Question: Take the following pagination html and repeater:
'''
<ul id="ProductListPagination" class="pagination">
<li class="disabled"><a href="#"><span aria-hidden="true">&laquo;</span><span class="sr-only">Previous</span></a></li>
<li ng-repeat="n in PageCount" ng-class="{active: n==1}"><a ng-click="Paginate( n )" href="#"><% n %> <span class="sr-only">(current)</span></a></li>
</ul>
'''
How do I go about moving the 'active' class on the repeater when one of the pagination buttons are pressed... Is there a built in angular way?...

---
'Paginate( n )'
I have the receiving function:
'''
$scope.Paginate = function( obj, page ){
// Remove currently active button's active class
$( "#ProductListPagination li.active" ).each( function() {
$( this ).removeClass( "active" );
} );
// Add to element just clicked on
$( obj ).parent().addClass( "active" );
...
}
'''
And the html to go with that, you'll see I tried passing in 'this'.
'''
<li style="cursor:pointer" ng-repeat="n in PageCount" ng-class="{active: n==1}"><a ng-click="Paginate( this, n )" href="#"><% n %> <span class="sr-only">(current)</span></a></li>
'''
But that doesn't work as this, is not a dom element.
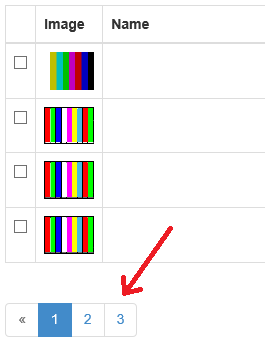
Answer: This could be done with Directives, these allow you to define custom markup ie. an element, an attribute name, it even can hook onto class names. Then from that you can attach all sorts of stuff.
<URL>
So you could make a "Pagination" directive.
and that would then be used something like:
'<my-pagination pages="arrayInScope">'
You can then provide an external template or even a string of markup (eww) for what needs to be either IN this element or to replace this element.
But this is a quick way and I guess it doesn't really need any more over complicating anyway.
<URL>
From the markup I am calling the paginate function parsing ng-repeat's provided '$index'. In the paginate function in the js i then set it.
As angular digests this: 'ng-class="{ active : page == current }"' will then re-evaluate.
But if you need access to the element for some reason then use directives. jQuery is best avoided when using Angular, if it is just a class change or a visibility toggle etc. then its best to let Angular do it for ya'
Hope that helps.